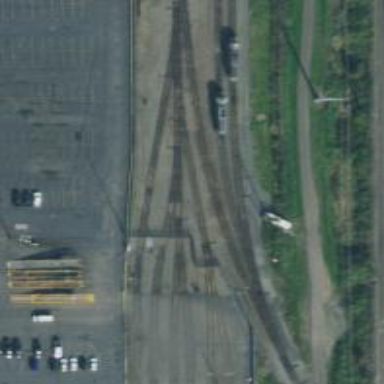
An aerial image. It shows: Railway yard used for servicing trains.